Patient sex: M
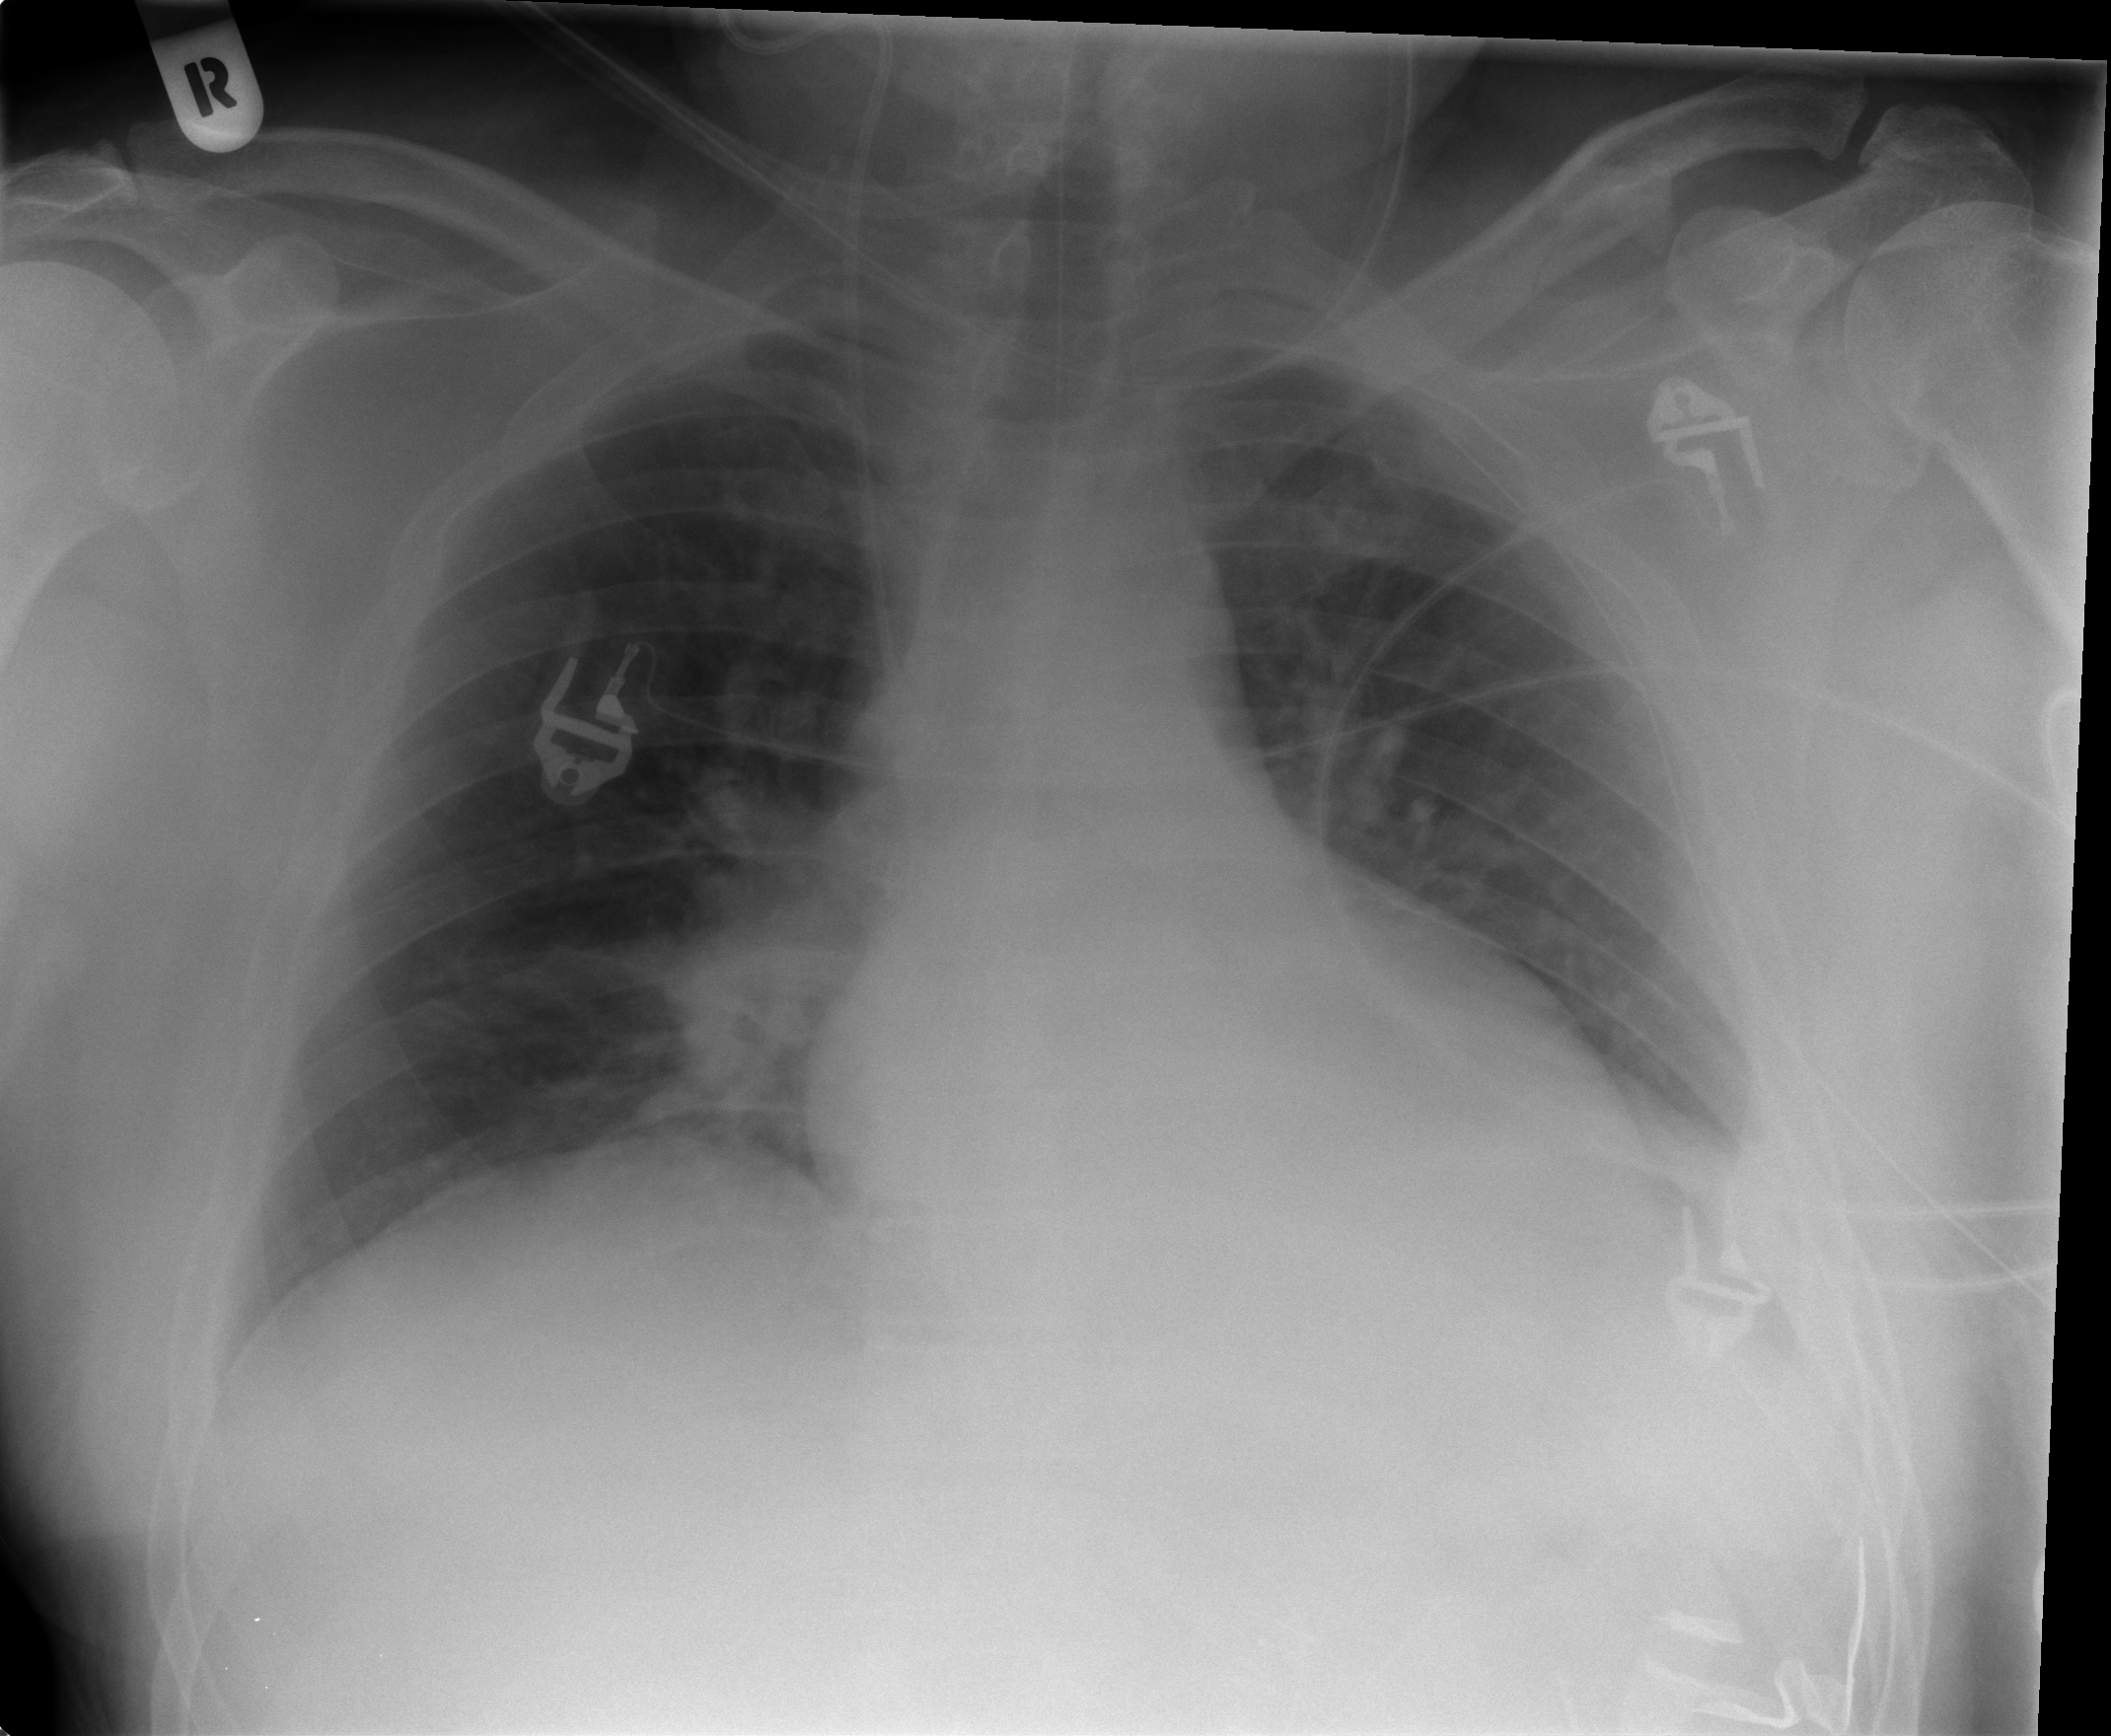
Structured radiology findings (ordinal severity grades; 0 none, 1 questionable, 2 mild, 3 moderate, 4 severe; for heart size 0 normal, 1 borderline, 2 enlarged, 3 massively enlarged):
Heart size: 0
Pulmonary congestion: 0
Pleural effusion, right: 0
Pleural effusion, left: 0
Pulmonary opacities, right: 0
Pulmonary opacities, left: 0
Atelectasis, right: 2
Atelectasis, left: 1